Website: lowes
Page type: review-order
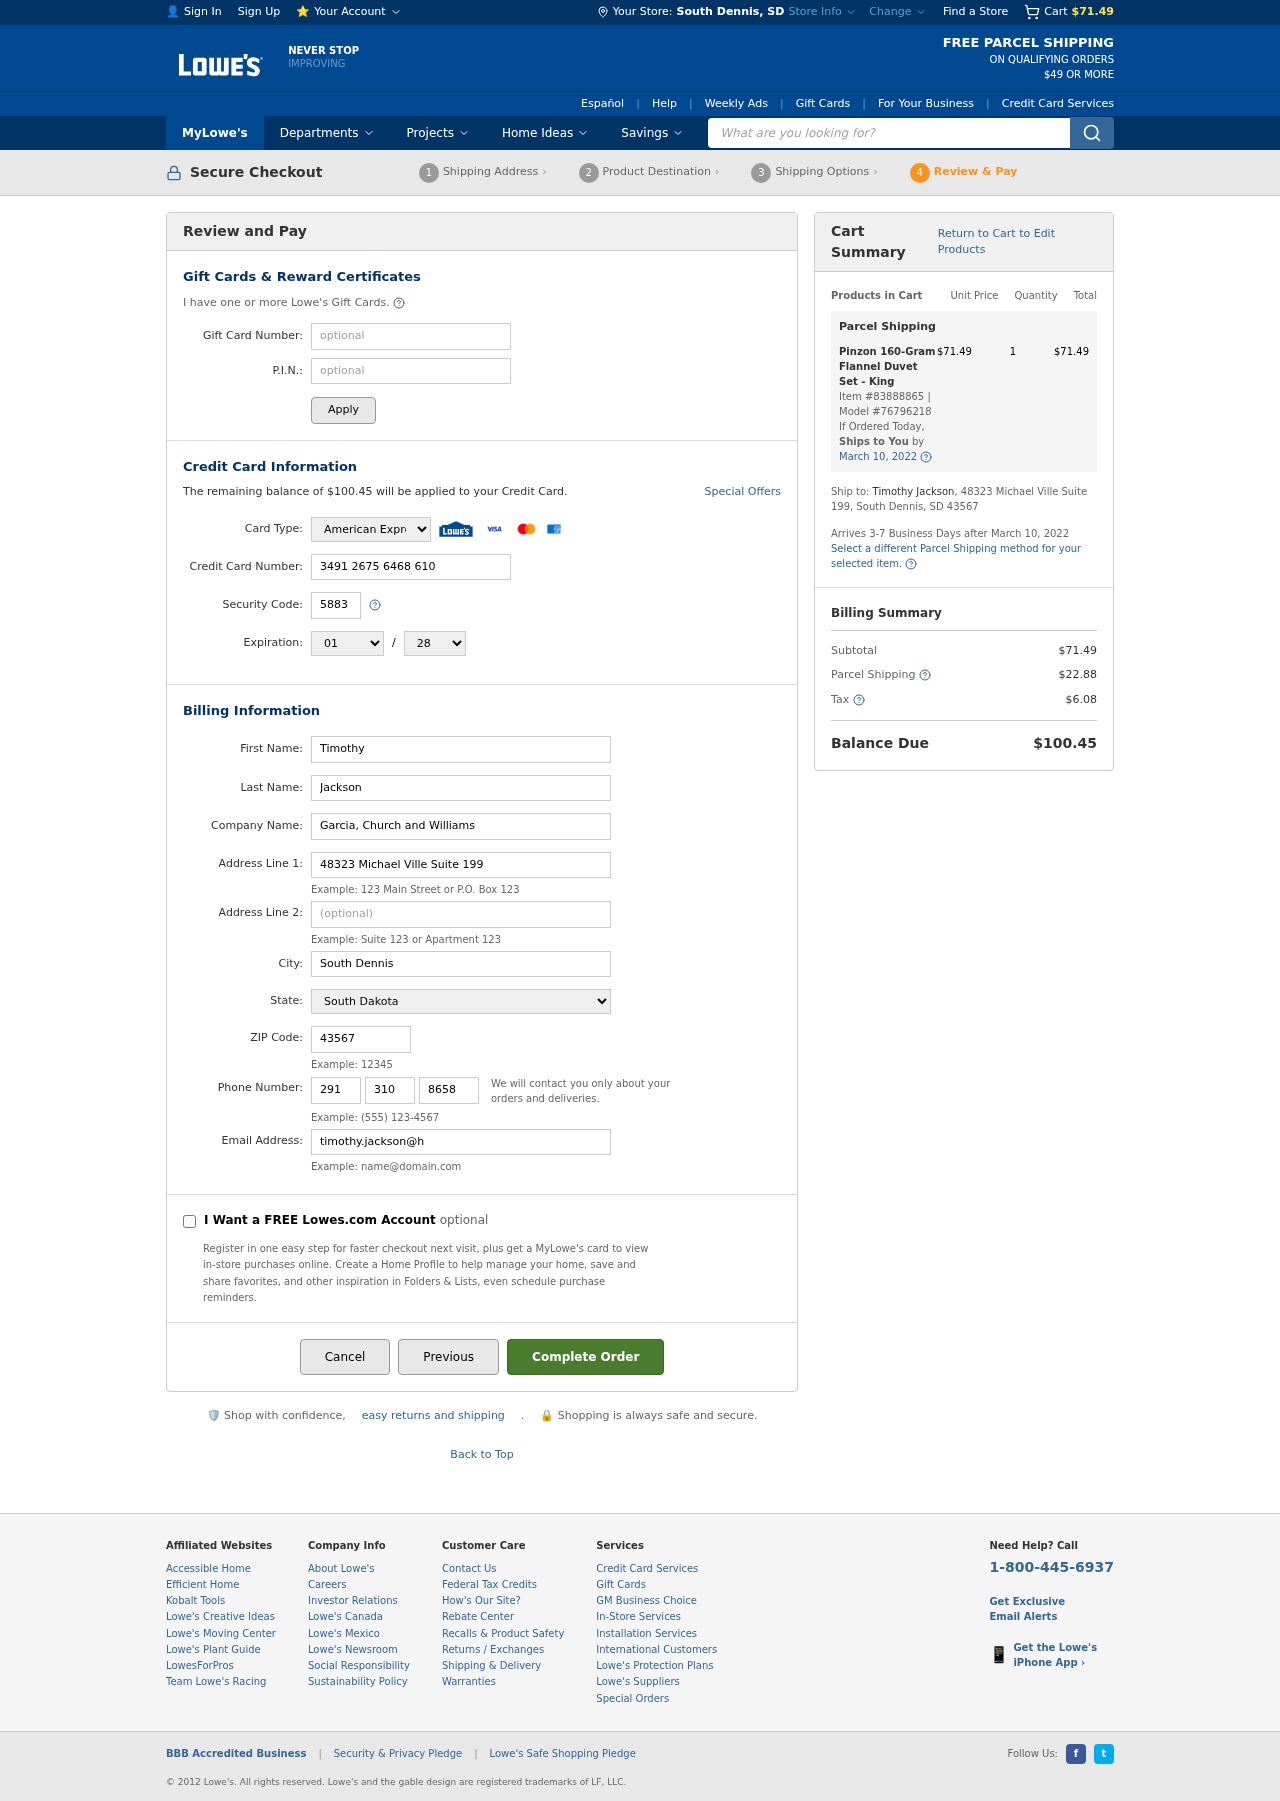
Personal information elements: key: PII_CARD_CVV
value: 5883
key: PII_CARD_EXPIRY_MONTH
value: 01
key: PII_CARD_EXPIRY_YEAR
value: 28
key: PII_CARD_NUMBER
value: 3491 2675 6468 610
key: PII_CARD_TYPE
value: American Express
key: PII_CITY
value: South Dennis
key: PII_CITY_STATE
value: South Dennis, SD
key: PII_COMPANY
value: Garcia, Church and Williams
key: PII_EMAIL
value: timothy.jackson@hotmail.com
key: PII_FIRSTNAME
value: Timothy
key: PII_LASTNAME
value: Jackson
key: PII_PHONE_AREA
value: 291
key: PII_PHONE_PREFIX
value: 310
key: PII_PHONE_SUFFIX
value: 8658
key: PII_POSTCODE
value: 43567
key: PII_STATE
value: South Dakota
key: PII_STREET
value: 48323 Michael Ville Suite 199
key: PII_STREET2
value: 48323 Michael Ville Suite 199
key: PII_FULLNAME2
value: Timothy Jackson
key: PII_STATE_ABBR
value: SD
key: PII_POSTCODE_FULL
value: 43567
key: PII_CITY_STATE_ZIP
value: South Dennis, SD 43567
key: PII_POSTCODE_NUMERIC
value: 43567
Product elements: key: PRODUCT1_NAME
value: Pinzon 160-Gram Flannel Duvet Set - King
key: PRODUCT1_PRICE
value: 71.49
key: PRODUCT1_QUANTITY
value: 1
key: PRODUCT1_ITEM_NUMBER
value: Item #83888865
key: PRODUCT1_MODEL_NUMBER
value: Model #76796218
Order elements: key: ORDER_SUBTOTAL
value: $71.49
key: ORDER_BALANCE_DUE
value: $100.45
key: ORDER_SHIPPING_DATE
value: March 10, 2022
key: ORDER_ITEM_TOTAL
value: $71.49
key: ORDER_SHIPPING_DATE2
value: March 10, 2022
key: ORDER_SHIPPING_COST
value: $22.88
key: ORDER_TAX
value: $6.08
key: ORDER_TOTAL
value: $100.45
Search elements: key: HEADER_SEARCH
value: What are you looking for?